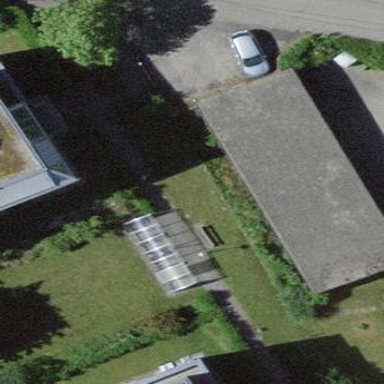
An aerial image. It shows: Garage.